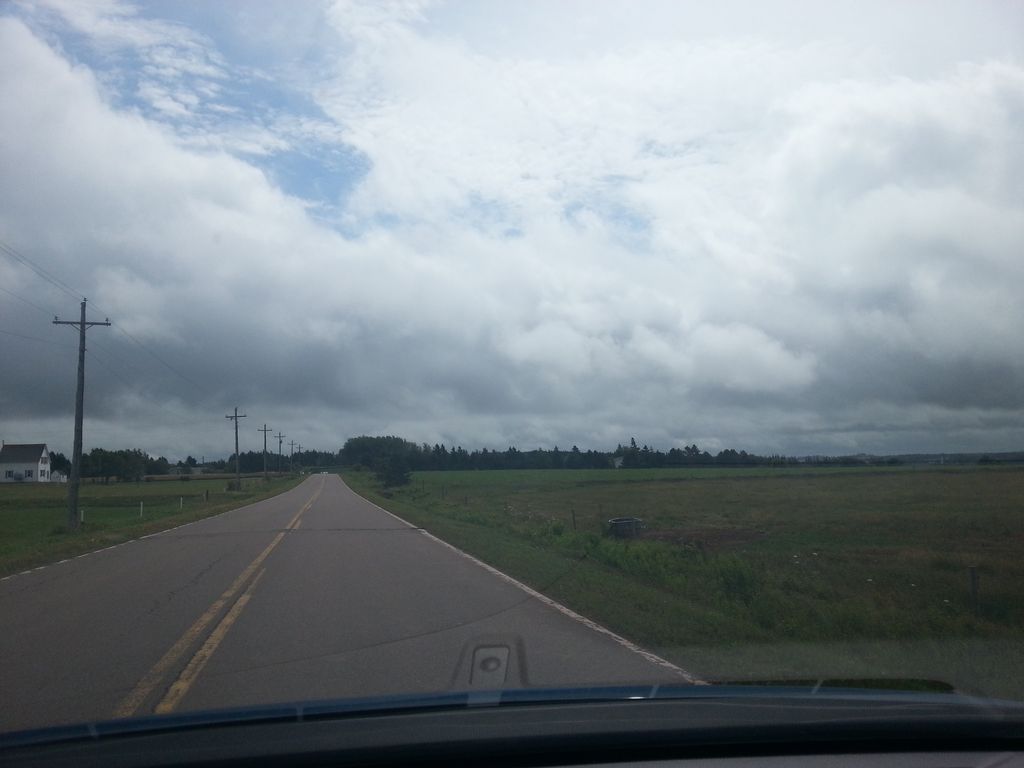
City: charlottetown